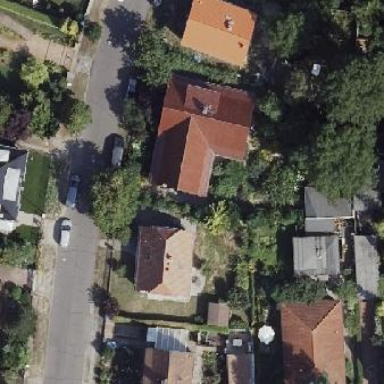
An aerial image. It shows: Detached building with gabled roof.